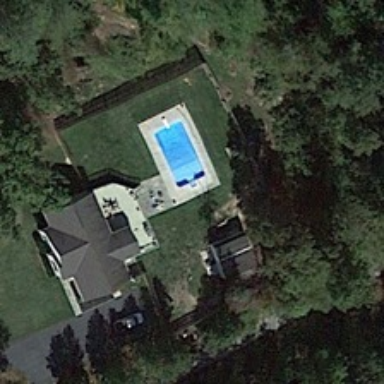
A building with a swimming pool is surrounded by many green trees .